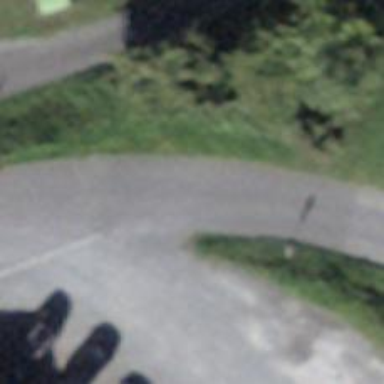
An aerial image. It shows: Asphalt service road with grade 1 tracktype.